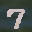
Label: 7